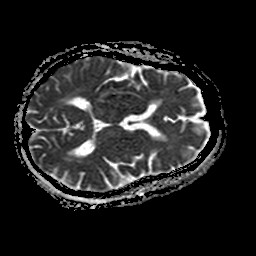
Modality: ADC
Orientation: axial
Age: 87
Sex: female
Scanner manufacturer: philips
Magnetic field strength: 1.5 T
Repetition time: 3.684 s
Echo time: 0.09411 s